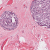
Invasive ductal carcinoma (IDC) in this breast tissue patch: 0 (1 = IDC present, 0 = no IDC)